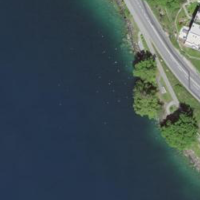
EUNIS habitat code: 14
Species observed at this site:
Quercus robur